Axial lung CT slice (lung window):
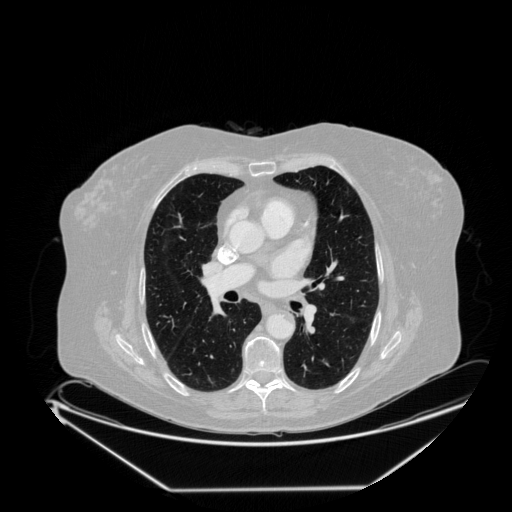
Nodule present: no